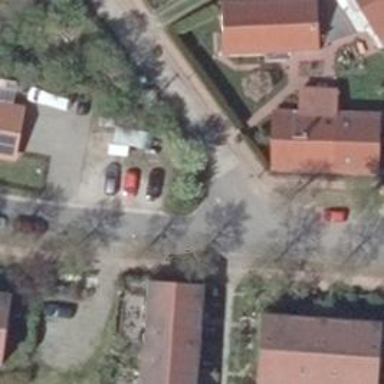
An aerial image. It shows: Living street.